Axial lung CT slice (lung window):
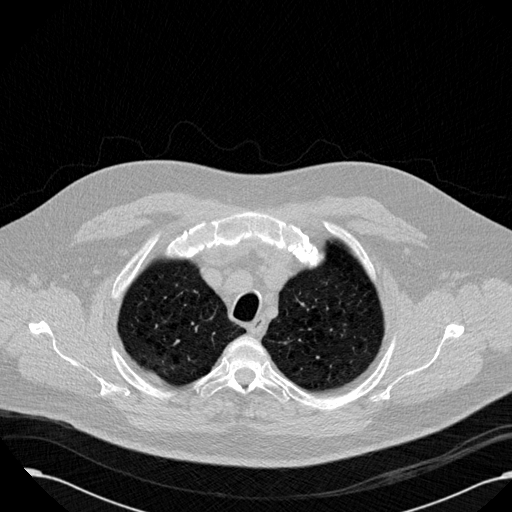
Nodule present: no